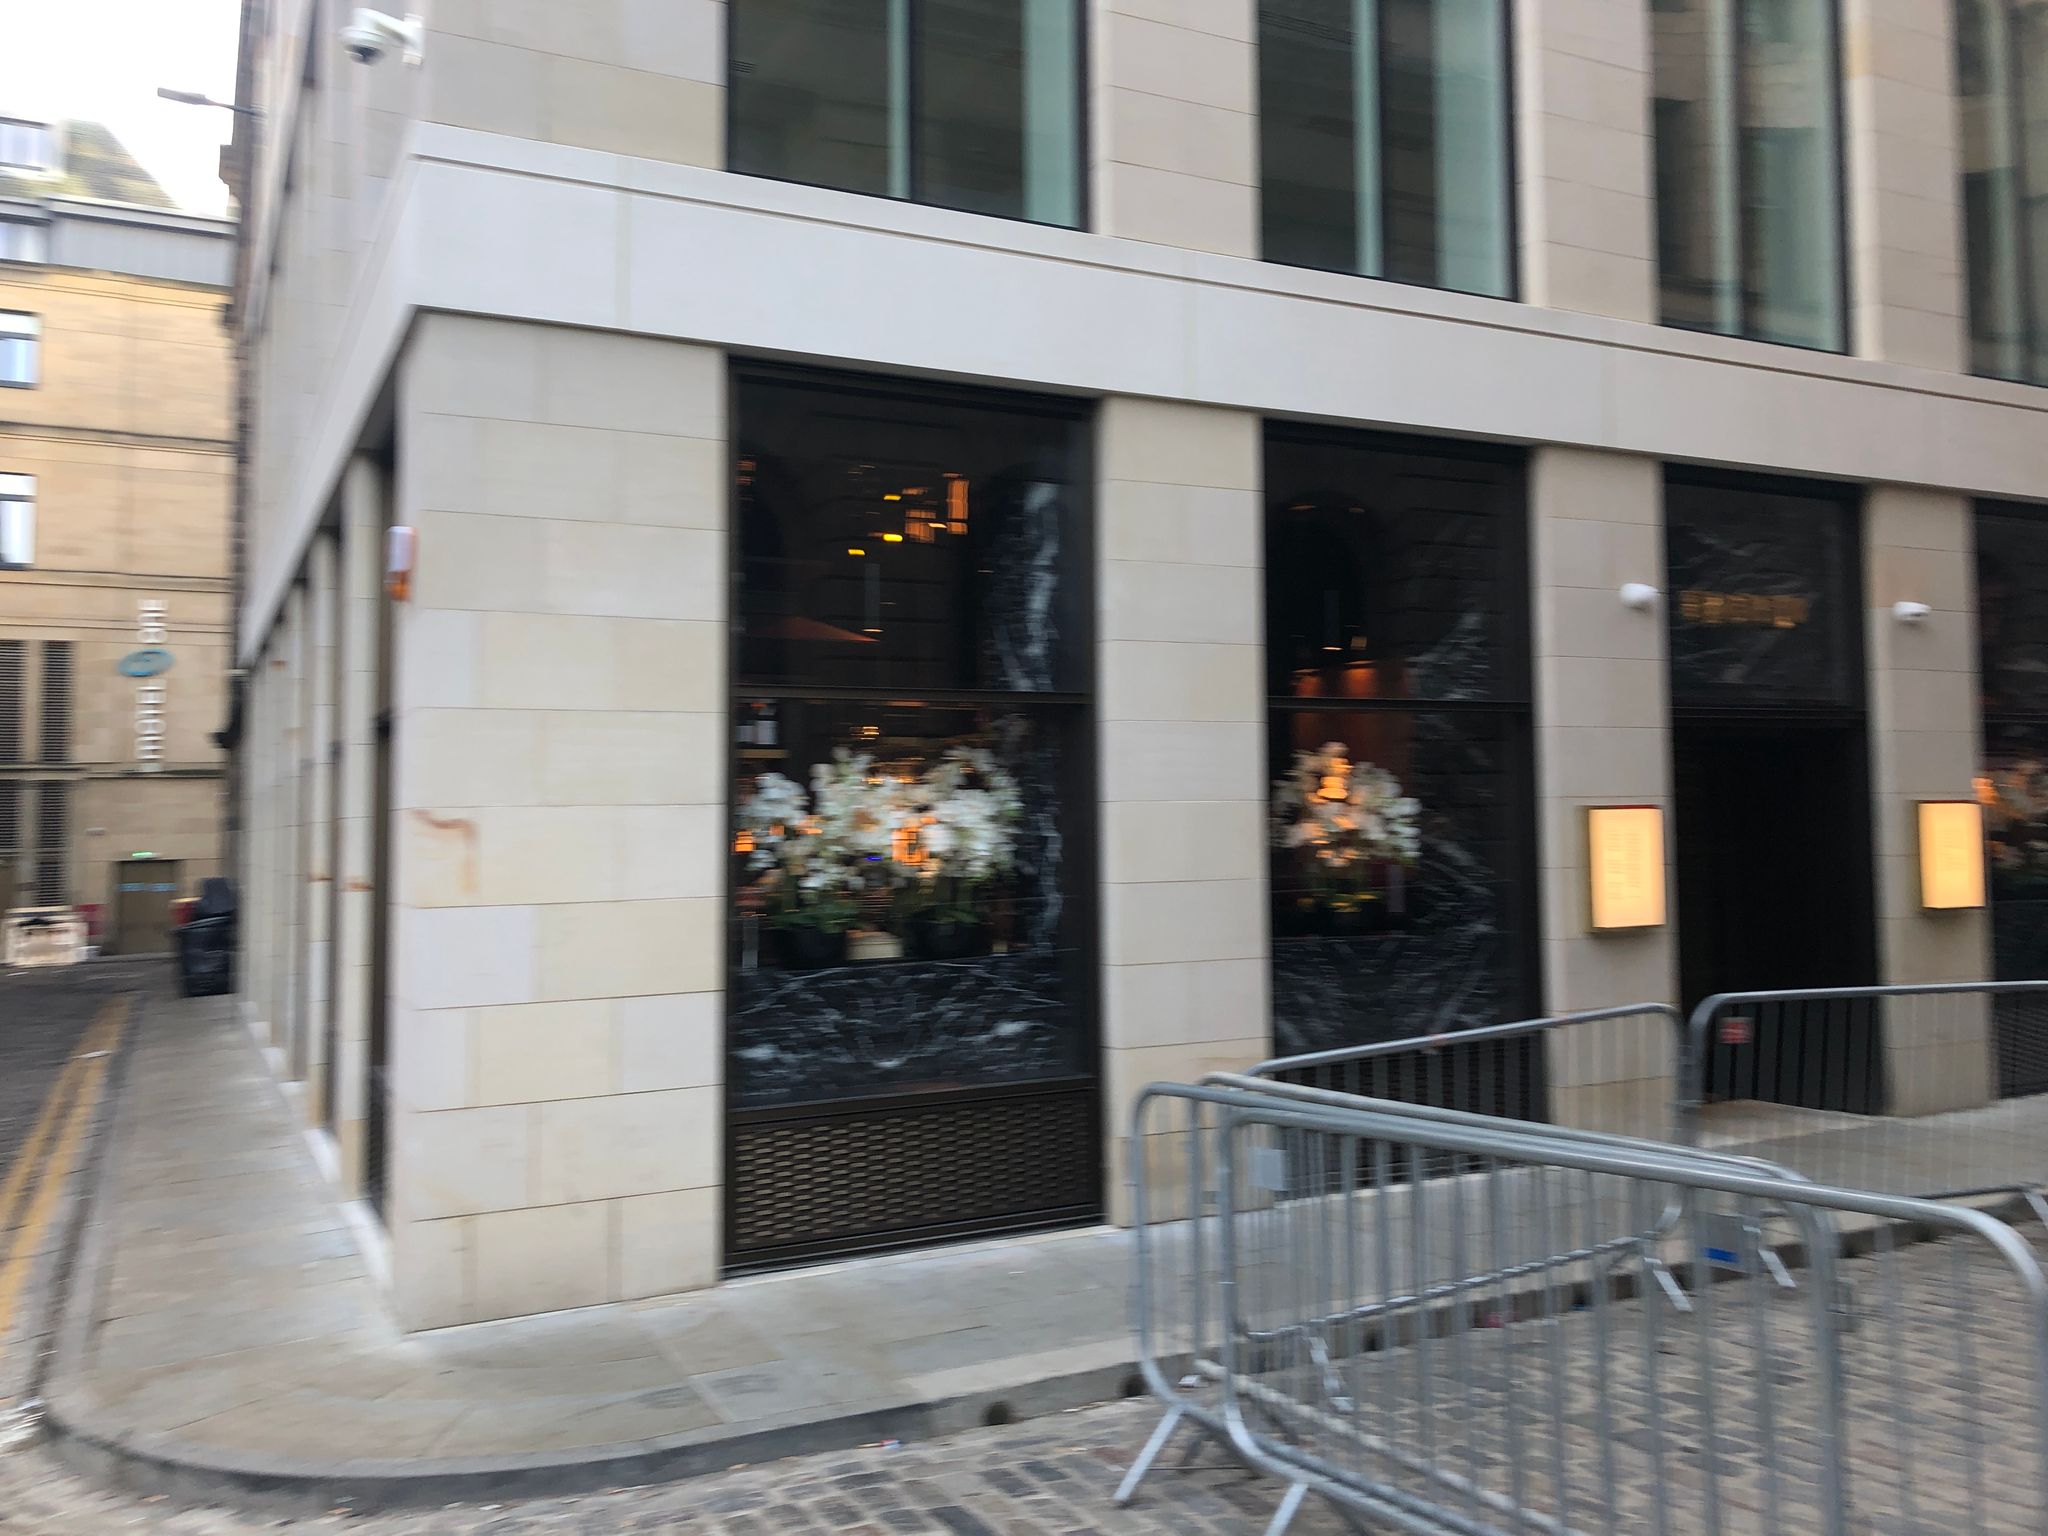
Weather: snowy
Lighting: day
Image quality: slightly poor
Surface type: walking surface
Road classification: footway, unclassified
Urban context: urban centre
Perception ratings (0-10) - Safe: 4.07, Lively: 4.99, Beautiful: 4.95, Boring: 6.65, Depressing: 6.19, Wealthy: 4.71